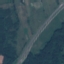
Label: Highway